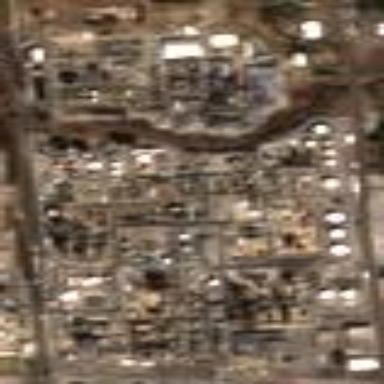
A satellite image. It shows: Industrial area dedicated to chemical works.